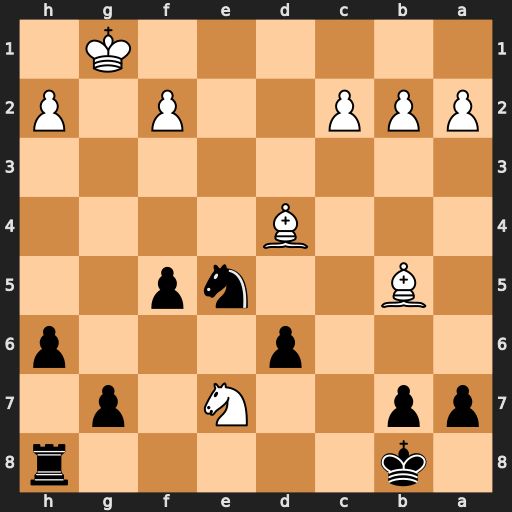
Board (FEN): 1k5r/pp2N1p1/3p3p/1B2np2/3B4/8/PPP2P1P/6K1
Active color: b
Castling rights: -
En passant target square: -
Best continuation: Nf3+ Kg2 Nxd4